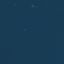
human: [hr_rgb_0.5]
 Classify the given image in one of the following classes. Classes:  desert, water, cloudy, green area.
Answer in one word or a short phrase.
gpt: water